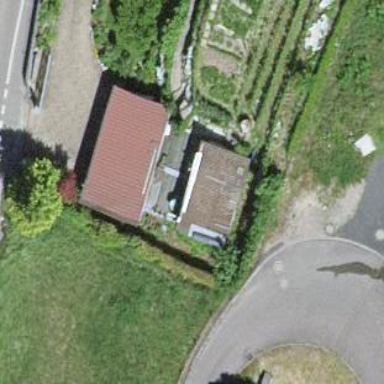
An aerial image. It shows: Garage.